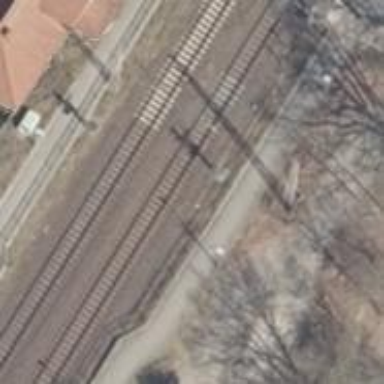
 with repeated signals along the railway line."